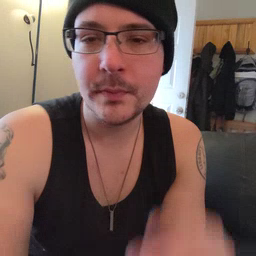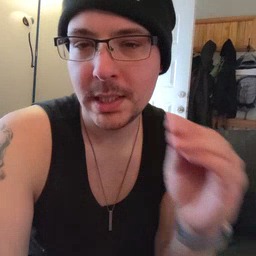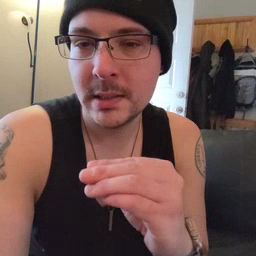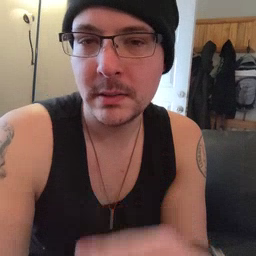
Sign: kiss